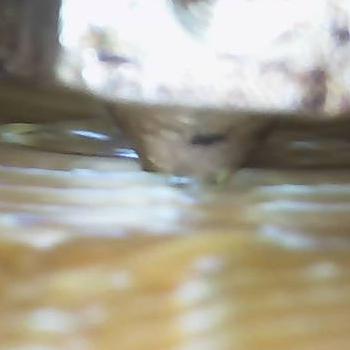
Flow rate: 300%